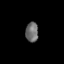
Tissue: lung
Cell type: Epithelial cells
Senescence score: 0.2364
Nuclear area (px): 246
Mean DAPI intensity: 108.252